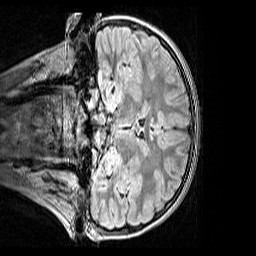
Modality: FLAIR
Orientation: coronal
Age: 13
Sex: female
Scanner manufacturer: siemens
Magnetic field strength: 3 T
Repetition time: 5 s
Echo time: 0.388 s